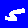
Digit: 5